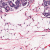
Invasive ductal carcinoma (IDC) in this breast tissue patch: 0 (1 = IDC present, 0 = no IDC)